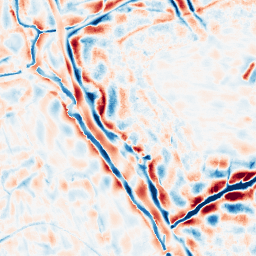
Category: wavelet
Decomposition family: wavelet_dwt
Decomposition parameters: wavelet: db8
level: 4
Upsampling method: lanczos
Upsampling parameters: scale: 2
Upsampling scale: 2